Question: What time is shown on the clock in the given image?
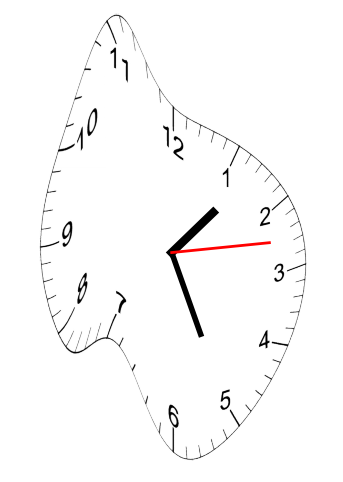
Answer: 01:25:13